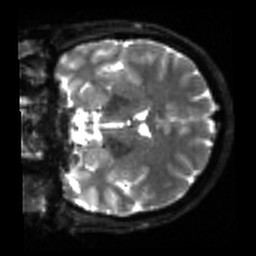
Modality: sbref
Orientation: coronal
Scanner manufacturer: siemens
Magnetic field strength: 3 T
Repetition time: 4 s
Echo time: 0.0594 s